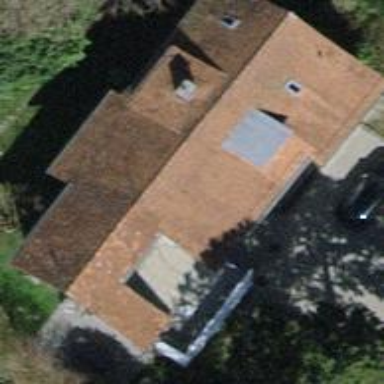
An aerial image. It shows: Detached building with tiled roof.